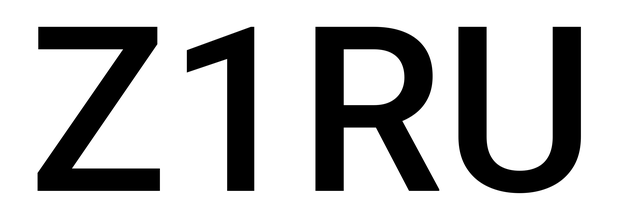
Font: Roboto_Medium